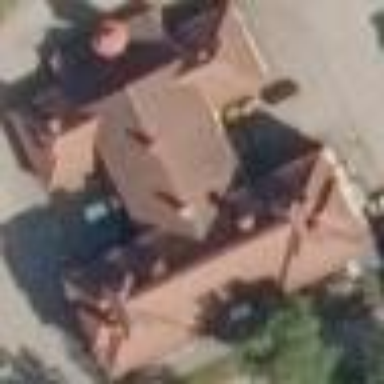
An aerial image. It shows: Building with hipped roof.